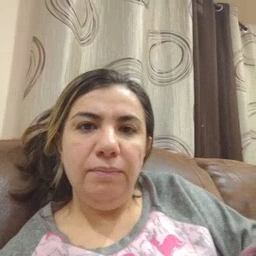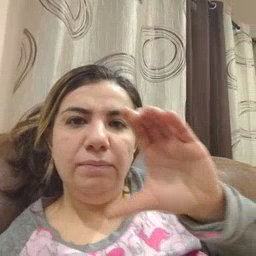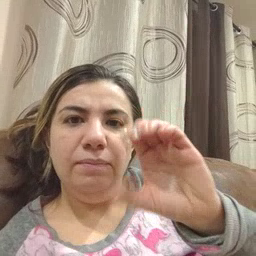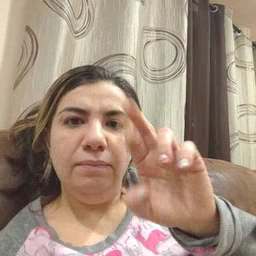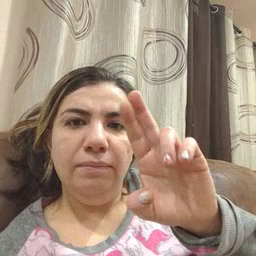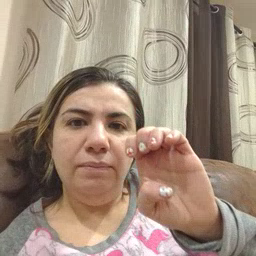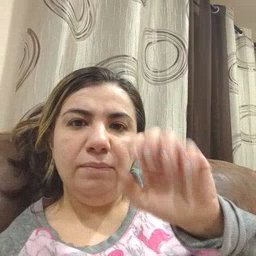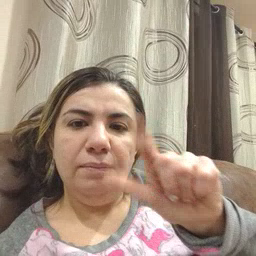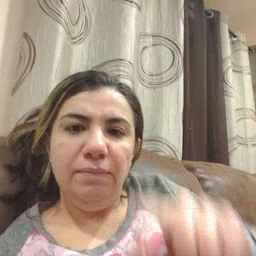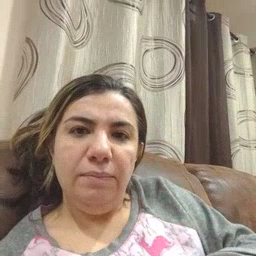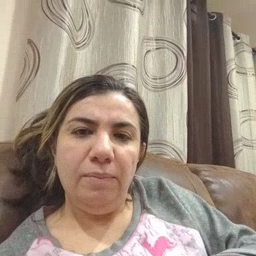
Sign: cereal